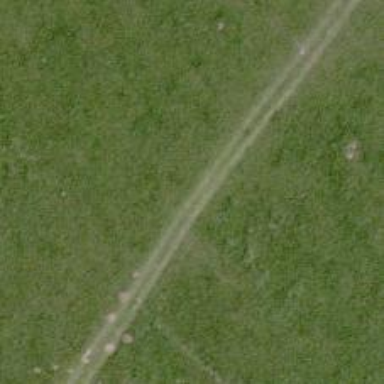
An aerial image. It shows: Path.